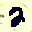
Label: 2